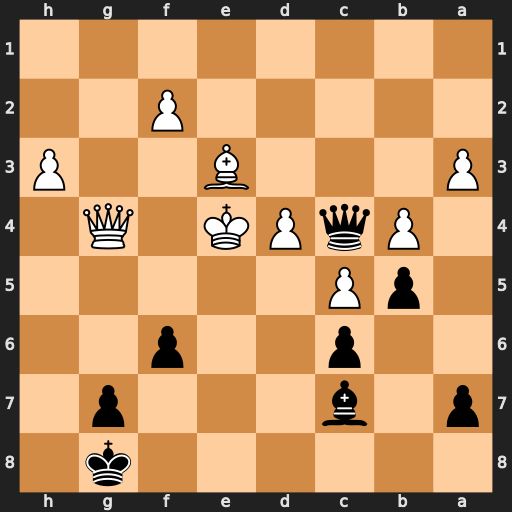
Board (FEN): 6k1/p1b3p1/2p2p2/1pP5/1PqPK1Q1/P3B2P/5P2/8
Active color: b
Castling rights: -
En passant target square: -
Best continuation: f5+ Qxf5 Qc2+ Kf3 Qxf5+